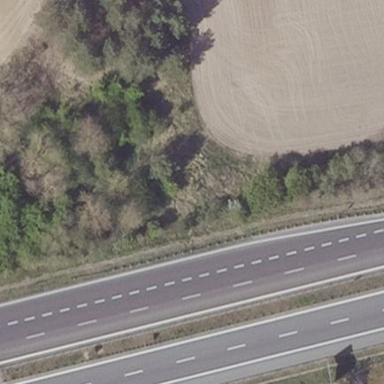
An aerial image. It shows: It's motorway area.